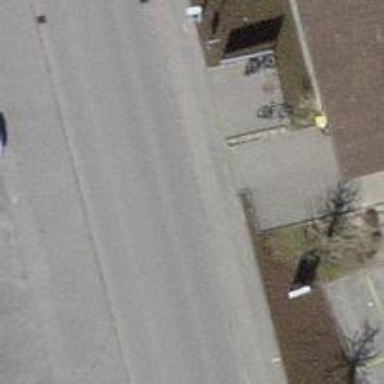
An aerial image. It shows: Post box is visible.